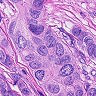
Metastatic tissue present: yes